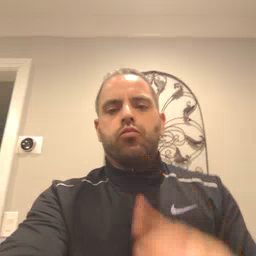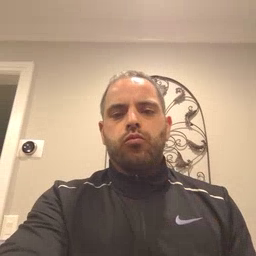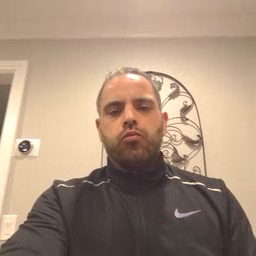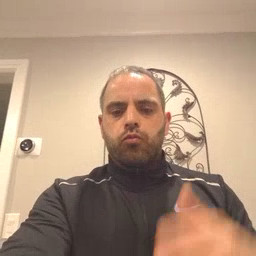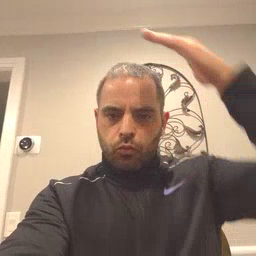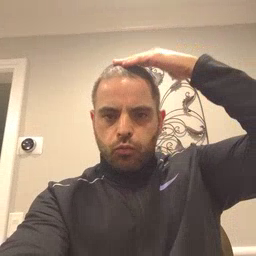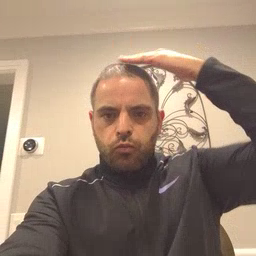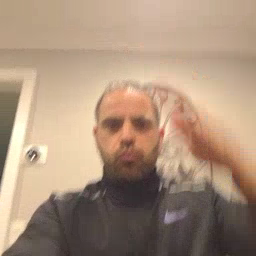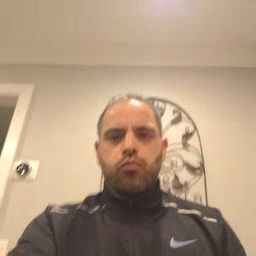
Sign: hat